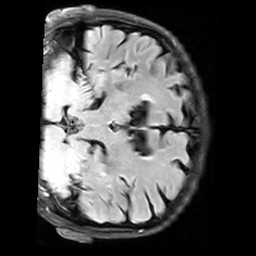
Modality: FLAIR
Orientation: coronal
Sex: male
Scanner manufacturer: siemens
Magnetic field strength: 3 T
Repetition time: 10 s
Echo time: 0.09 s